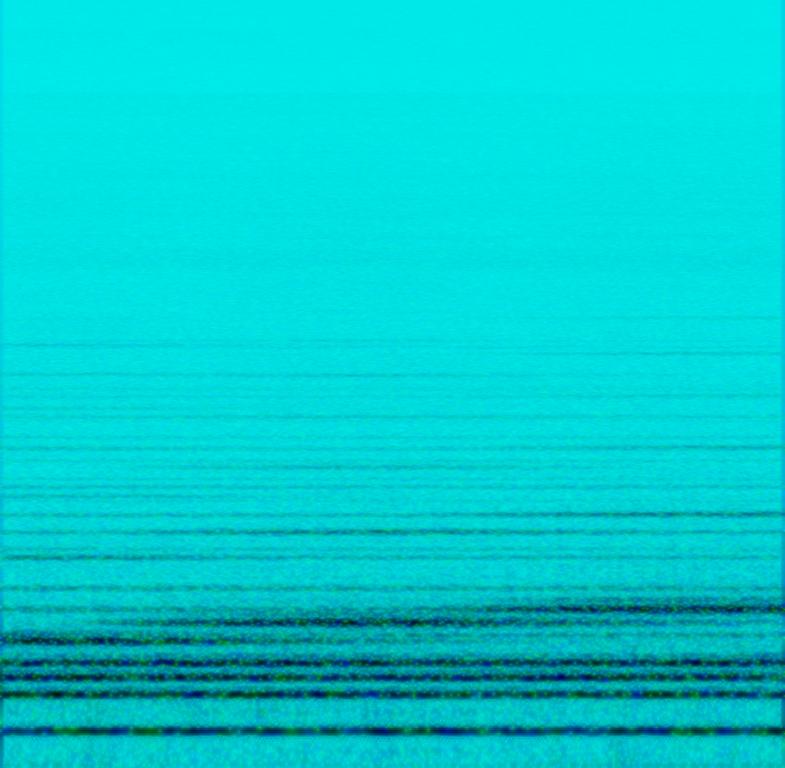
This is a song that would be suitable as meditation music or background music for sleeping. It is calming and features sustained high pitched notes on a pad synth. The song feels ethereal and relaxing.